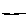
Label: line